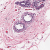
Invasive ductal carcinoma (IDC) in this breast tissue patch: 0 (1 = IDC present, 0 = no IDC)